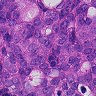
Metastatic tissue present: yes